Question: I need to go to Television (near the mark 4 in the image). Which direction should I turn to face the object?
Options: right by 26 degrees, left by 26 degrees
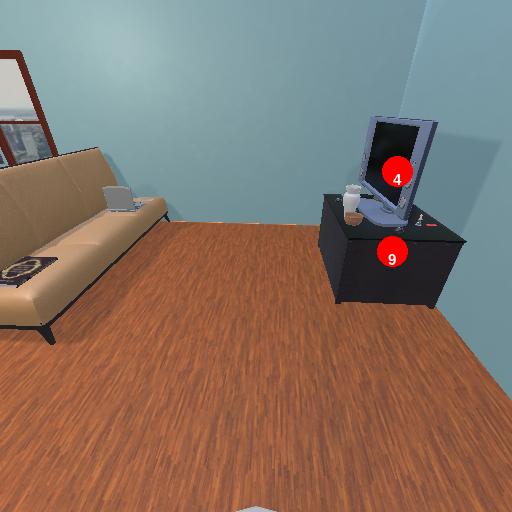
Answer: right by 26 degrees